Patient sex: F
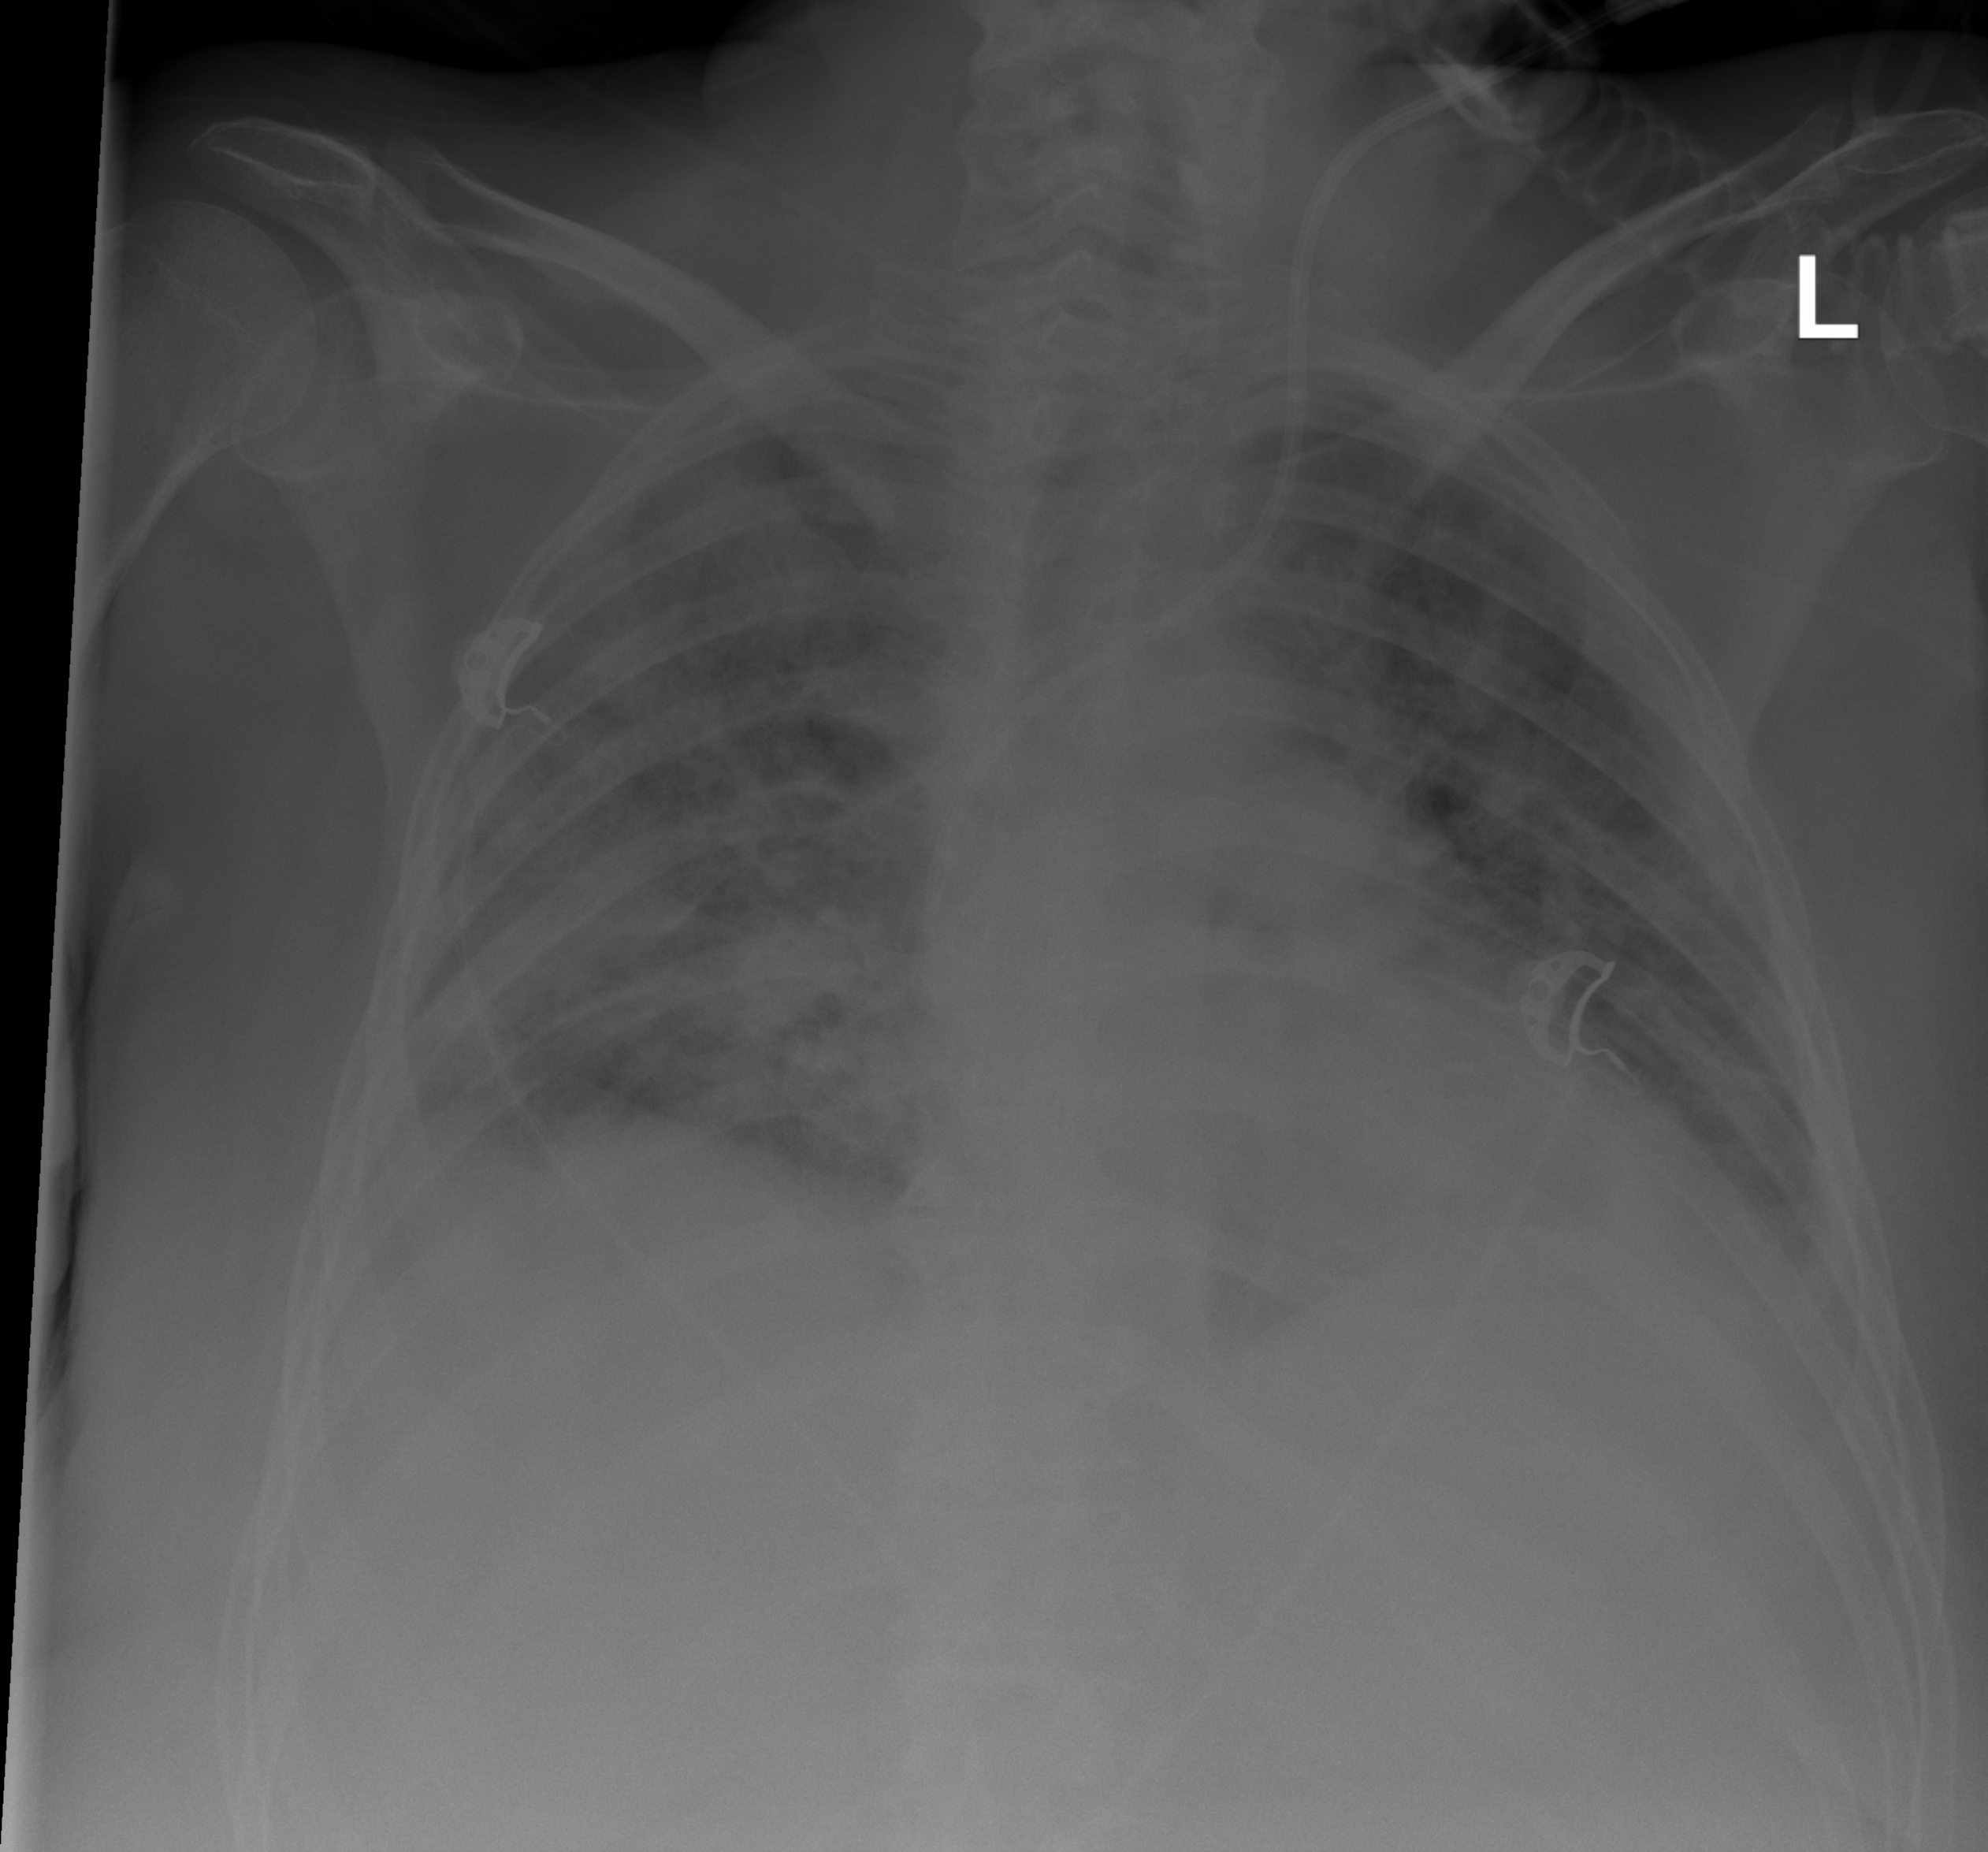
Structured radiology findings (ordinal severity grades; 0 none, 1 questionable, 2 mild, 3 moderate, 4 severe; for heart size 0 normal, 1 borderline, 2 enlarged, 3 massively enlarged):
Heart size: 2
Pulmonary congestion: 2
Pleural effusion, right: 2
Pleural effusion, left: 2
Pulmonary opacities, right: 3
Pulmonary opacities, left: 1
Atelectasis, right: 3
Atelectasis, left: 2